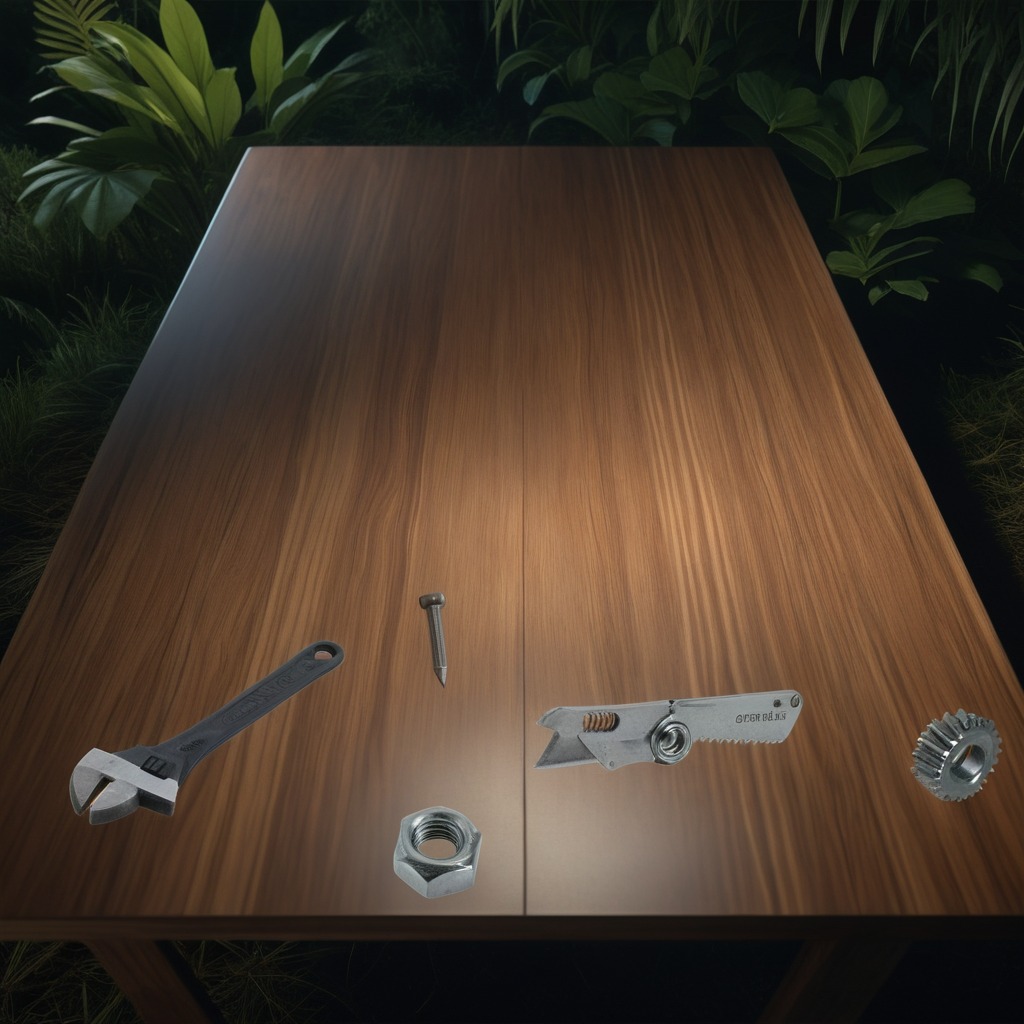
A steel gear with teeth, a utility knife, an iron nail, a metal nut, and a wrench are lying on the wooden table inside a jungle field workshop tent at night.